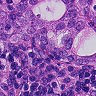
Metastatic tissue present: yes